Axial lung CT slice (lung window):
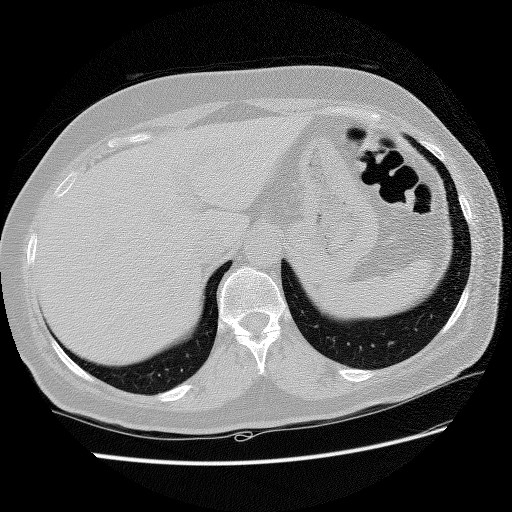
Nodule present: no